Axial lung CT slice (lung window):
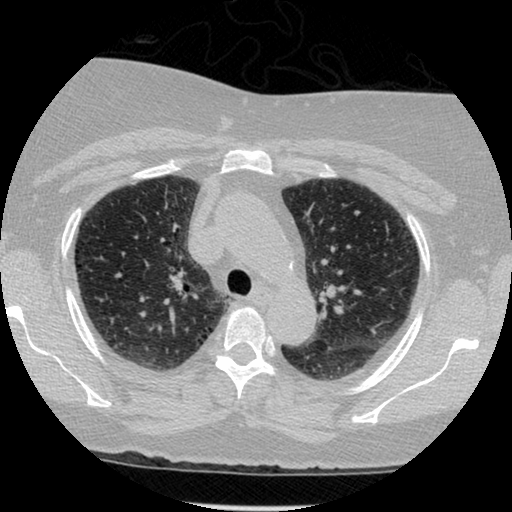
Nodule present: no